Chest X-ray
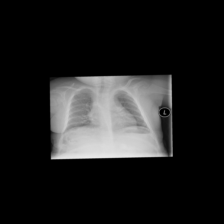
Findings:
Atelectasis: negative
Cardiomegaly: negative
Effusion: negative
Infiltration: positive
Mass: negative
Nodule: negative
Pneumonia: negative
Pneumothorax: negative
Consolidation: negative
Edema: negative
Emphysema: negative
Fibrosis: negative
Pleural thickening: negative
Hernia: negative